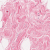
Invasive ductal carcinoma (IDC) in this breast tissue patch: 0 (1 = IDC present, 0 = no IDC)